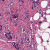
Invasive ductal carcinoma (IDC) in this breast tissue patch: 1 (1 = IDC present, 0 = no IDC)